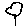
Label: tree